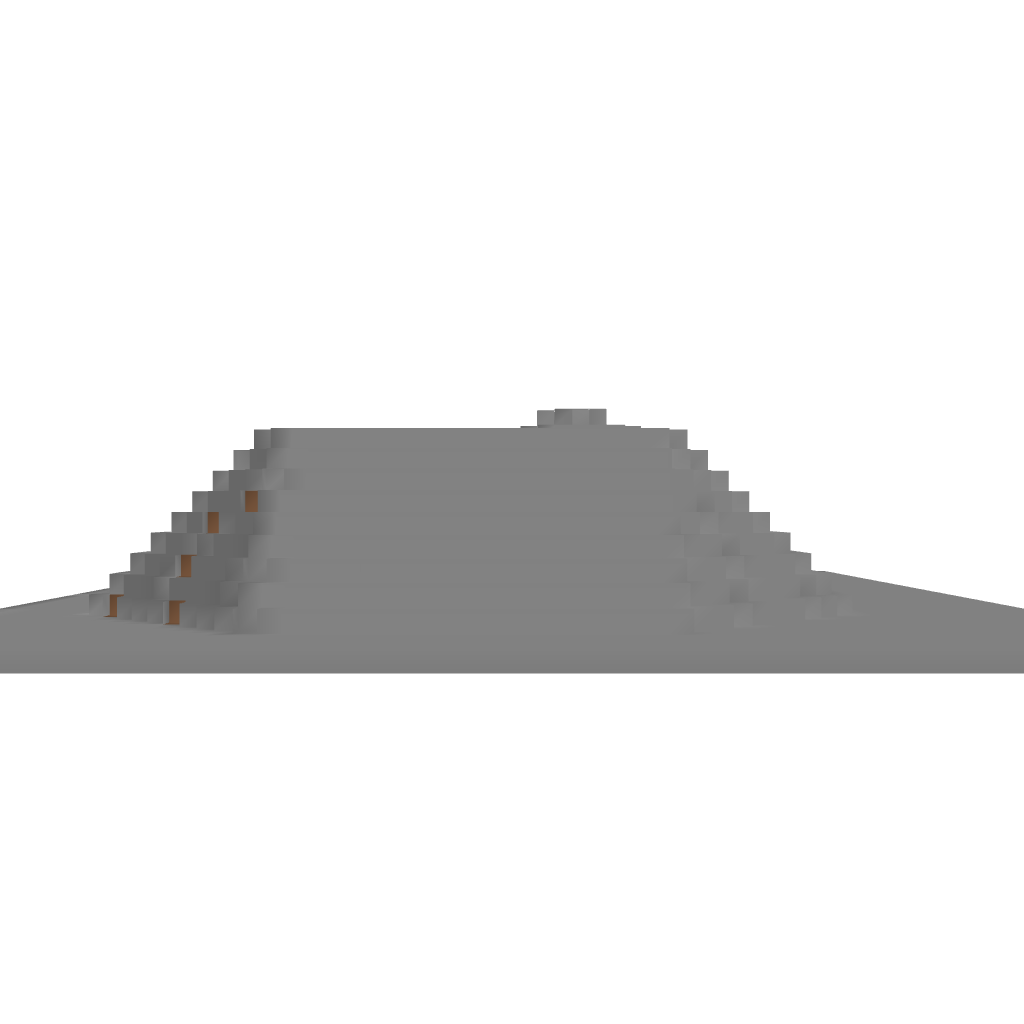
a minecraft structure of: The Bunker